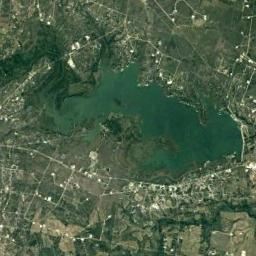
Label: lake